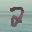
Label: 2